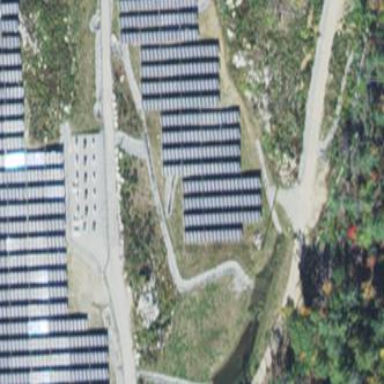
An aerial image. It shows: Solar power plant with photovoltaic technology. The plant produces electricity and is surrounded by fence.